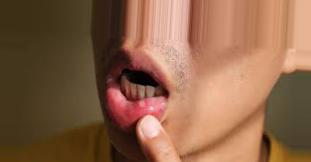
Condition: Mouth Ulcer